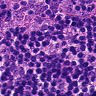
Metastatic tissue present: yes